Question: I have a Listbox that contains a list of items where each items have a combobox.

I loop though all my items in the listbox, and i would like to get the selected item of the combobox for each item in my listbox. How can i do this?
How i currently fetch it out
'''
private void StartConvertionButton_Click(object sender, RoutedEventArgs e)
{
RunNextVideo();
}
private void RunNextVideo()
{
var nextFile = viewModel.Files.Where(x => x.IsWorking == false).FirstOrDefault();
if(nextFile == null)
return;
DeviceQualityModel quality = (DeviceQualityModel) DeviceQualityComboBox.SelectedItem;
//Subtitle subtitle = nextFile
var test = FileListBox.Items;
VideoProcessing videoProcessing = new VideoProcessing(nextFile, ffmpegWrapper, viewModel, quality, new Subtitle());
videoProcessing.Done += VideoProcessingOnDone;
var thread = new Thread(videoProcessing.Run);
threads.Add(thread);
thread.Start();
}
'''
Here is my wpf listbox
'''
<ListBox Grid.Row="1" Margin="0,10,0,0" ItemsSource="{Binding Files, Mode=TwoWay}" x:Name="FileListBox" HorizontalContentAlignment="Stretch">
<ListBox.ItemTemplate>
<DataTemplate>
<Grid>
<Grid.ColumnDefinitions>
<ColumnDefinition Width="*" />
<ColumnDefinition Width="100" />
</Grid.ColumnDefinitions>
<StackPanel Grid.Column="0">
<TextBlock Text="{Binding Filename}" FontSize="15" />
<StackPanel Orientation="Horizontal" >
<TextBlock Text="Width: " FontSize="12" />
<TextBlock Text="{Binding Width}" FontSize="12" />
<TextBlock Text=" Height: " />
<TextBlock Text="{Binding Height}" FontSize="12" />
</StackPanel>
<TextBlock Text="{Binding Path}" FontSize="9" />
<ComboBox ItemsSource="{Binding Subtitles, Mode=TwoWay}" Visibility="{Binding HaveSubtitles, Converter={StaticResource localVisibilityConverter}}" IsSynchronizedWithCurrentItem="True" SelectedIndex="1">
<ComboBox.ItemTemplate>
<DataTemplate>
<TextBlock Text="{Binding Language}"/>
</DataTemplate>
</ComboBox.ItemTemplate>
</ComboBox>
<ProgressBar Height="10" IsIndeterminate="True" Visibility="{Binding IsWorking, Converter={StaticResource localVisibilityConverter}}" Width="Auto"/>
</StackPanel>
<Button Grid.Column="1" Margin="10,0,0,0" Click="RemoveButton_Click">Remove</Button>
</Grid>
</DataTemplate>
</ListBox.ItemTemplate>
'''
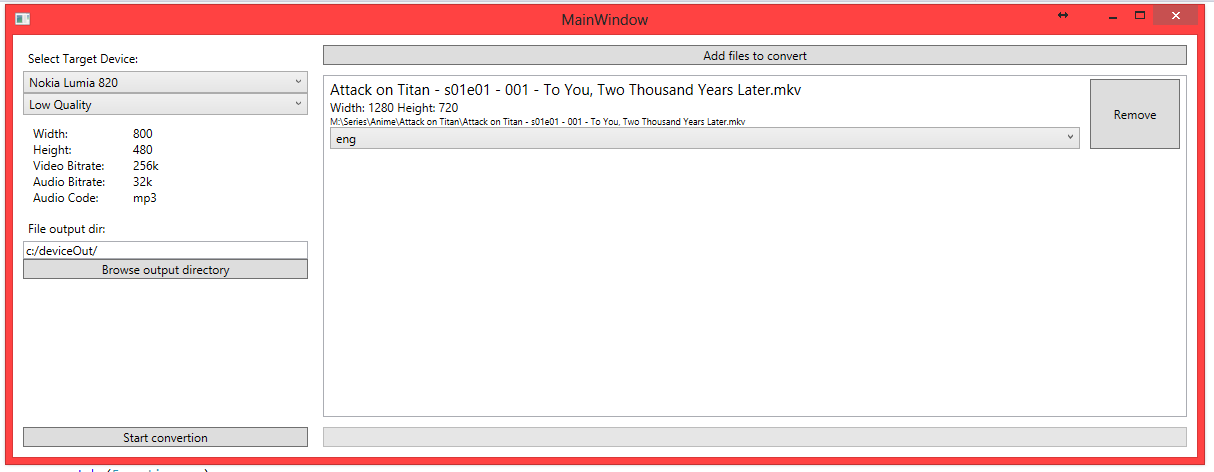
Answer: Bind the 'SelectedItem' of your 'ComboBox' to a property on your item, then you can get it from there.